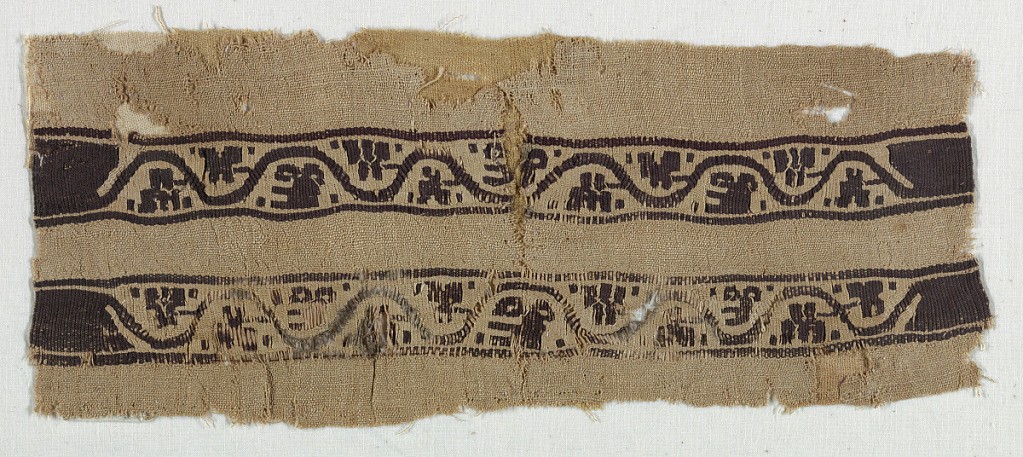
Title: Bands
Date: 4th–5th century
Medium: Warp; s-spun linen. Wefts, Z-spun linen, Z-spun wool
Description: Pair of bands wirth curving vine and laft motif in brown.